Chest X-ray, PA view. Patient: 37 years old, sex M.
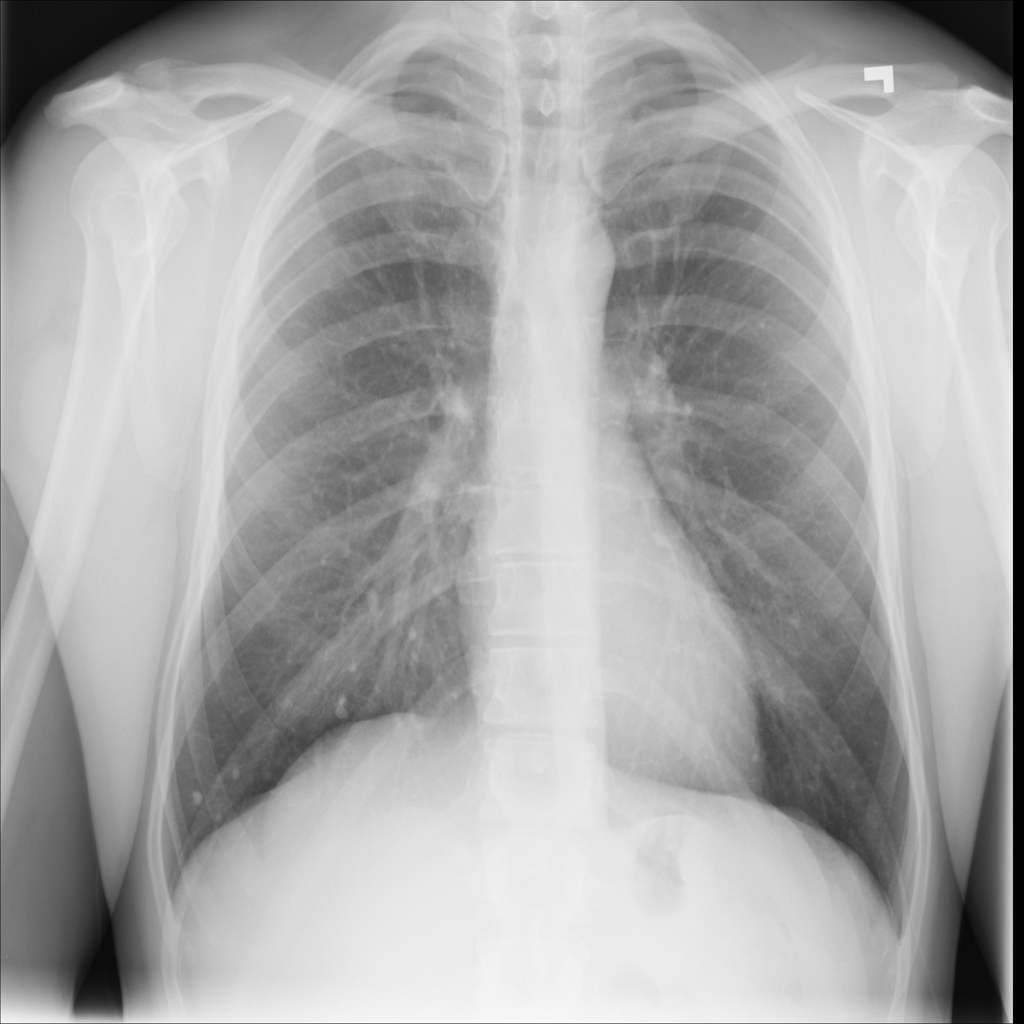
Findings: No Finding